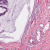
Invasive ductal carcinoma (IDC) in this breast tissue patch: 1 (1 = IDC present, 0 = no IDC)